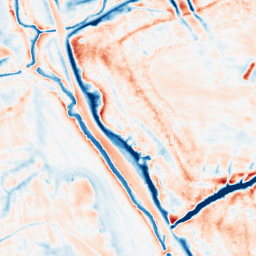
Category: multiscale
Decomposition family: dog_multiscale
Decomposition parameters: sigma_ratio: 1.6
n_scales: 5
base_sigma: 0.5
Upsampling method: bicubic
Upsampling parameters: scale: 2
Upsampling scale: 2